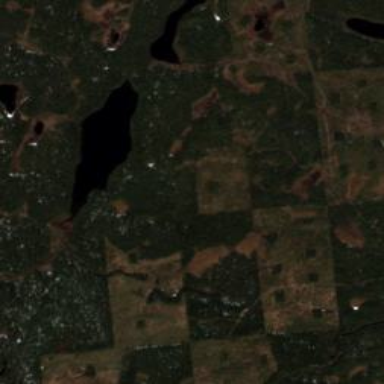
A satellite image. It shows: Clearcut area intended for logging.